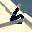
Label: 6